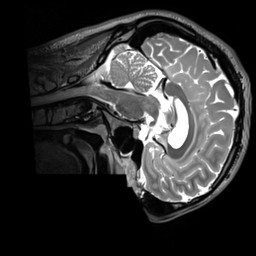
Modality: T2w
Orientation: sagittal
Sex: male
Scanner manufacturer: siemens
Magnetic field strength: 3 T
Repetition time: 3.2 s
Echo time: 0.409 s